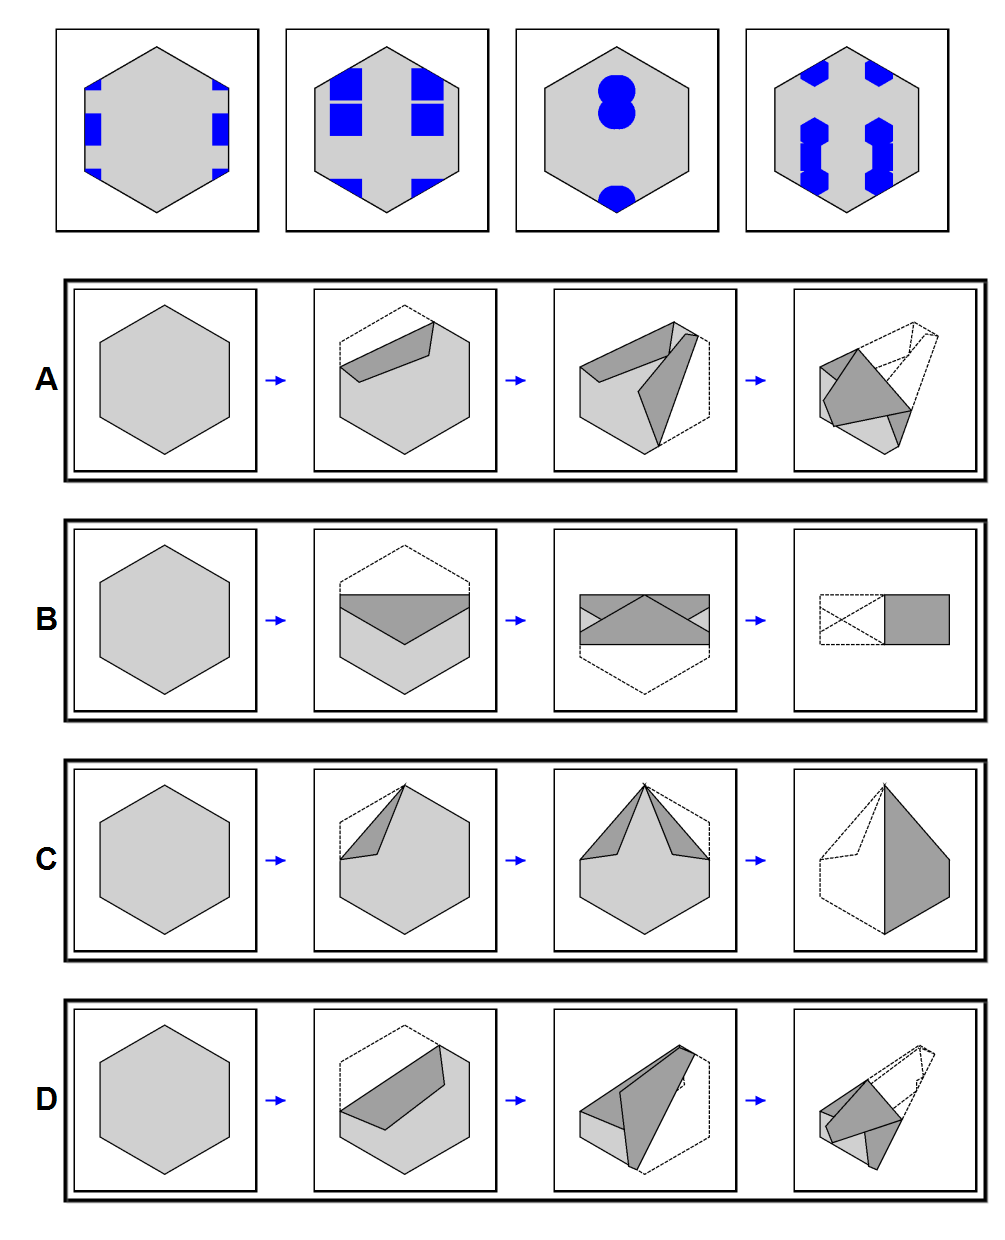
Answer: B